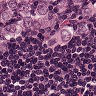
Metastatic tissue present: yes